Question: I am using ArcGis solution to get current location of the user. Whenever I want to getLongitude and getLatitude it gives an error that point cannot be converted to Double.
How to solve this problem?
'''
Point curLocation;
final SpatialReference wm = SpatialReference.create(102100);
final SpatialReference egs = SpatialReference.create(4326);
public void onLocationChanged(Location location) {
if (location == null)
return;
boolean zoomToMe = (curLocation == null);
curLocation = new Point(location.getLongitude());
if (zoomToMe) {
Point p = (Point) GeometryEngine.project(curLocation, egs, wm);
mMapView.zoomToResolution(p, 5.0);
}
}
'''

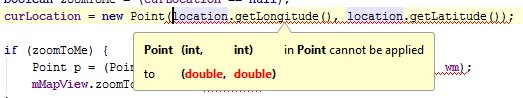
Answer: A point takes two ints as parameters. You're passing it a single double. You can use PointF which takes 2 floats, but even that will lose data.
Are you using a different library (arcgis comes up in a web search) that uses a custom Point class? If so, make sure you're importing <URL>:
'''
import com.esri.core.geometry.Point;
'''